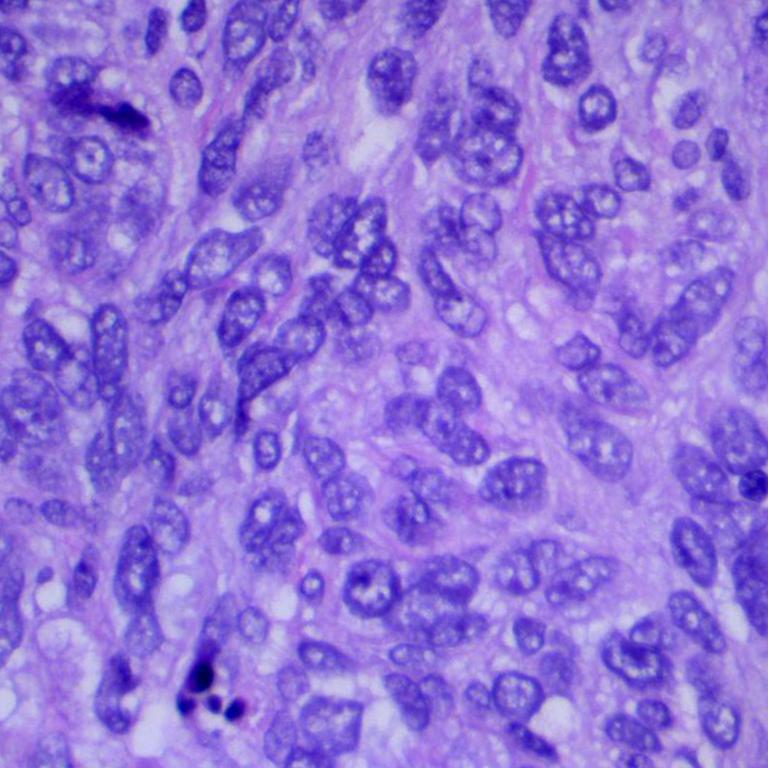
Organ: lung
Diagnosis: squamous carcinomas